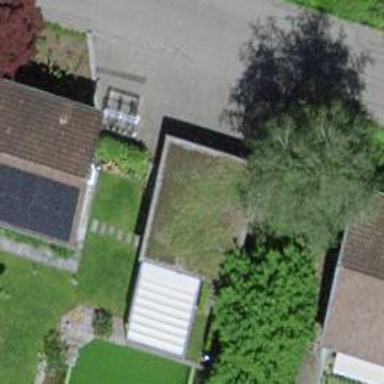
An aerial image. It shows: Garage building.